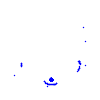
Particle: electron